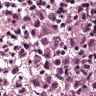
Metastatic tissue present: yes